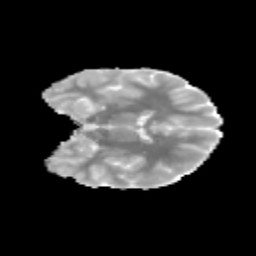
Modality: MD
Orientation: coronal
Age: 11
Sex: female
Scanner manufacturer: siemens
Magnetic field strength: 3 T
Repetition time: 3.8 s
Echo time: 0.07 s